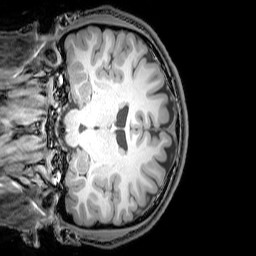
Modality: T1w
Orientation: coronal
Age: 24
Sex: male
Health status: healthy
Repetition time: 0.081 s
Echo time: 0.037 s